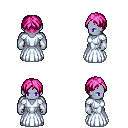
a pixel art fantasy rpg character, male body template, dark elf, purple skin, underdress, magenta pants, pink parted hairstyle, white cloth bracers, four views (front, back, left, right), 2x2 character sprite sheet, small pixel art, hard edges, no anti-aliasing